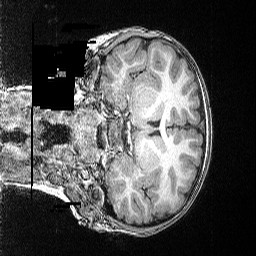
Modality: T1w
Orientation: coronal
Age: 84
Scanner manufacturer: siemens
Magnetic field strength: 3 T
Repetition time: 2.5 s
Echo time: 0.00347 s